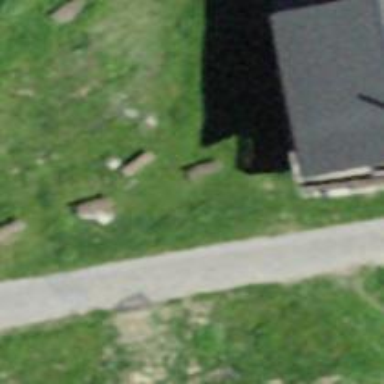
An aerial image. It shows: Bench.